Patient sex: F
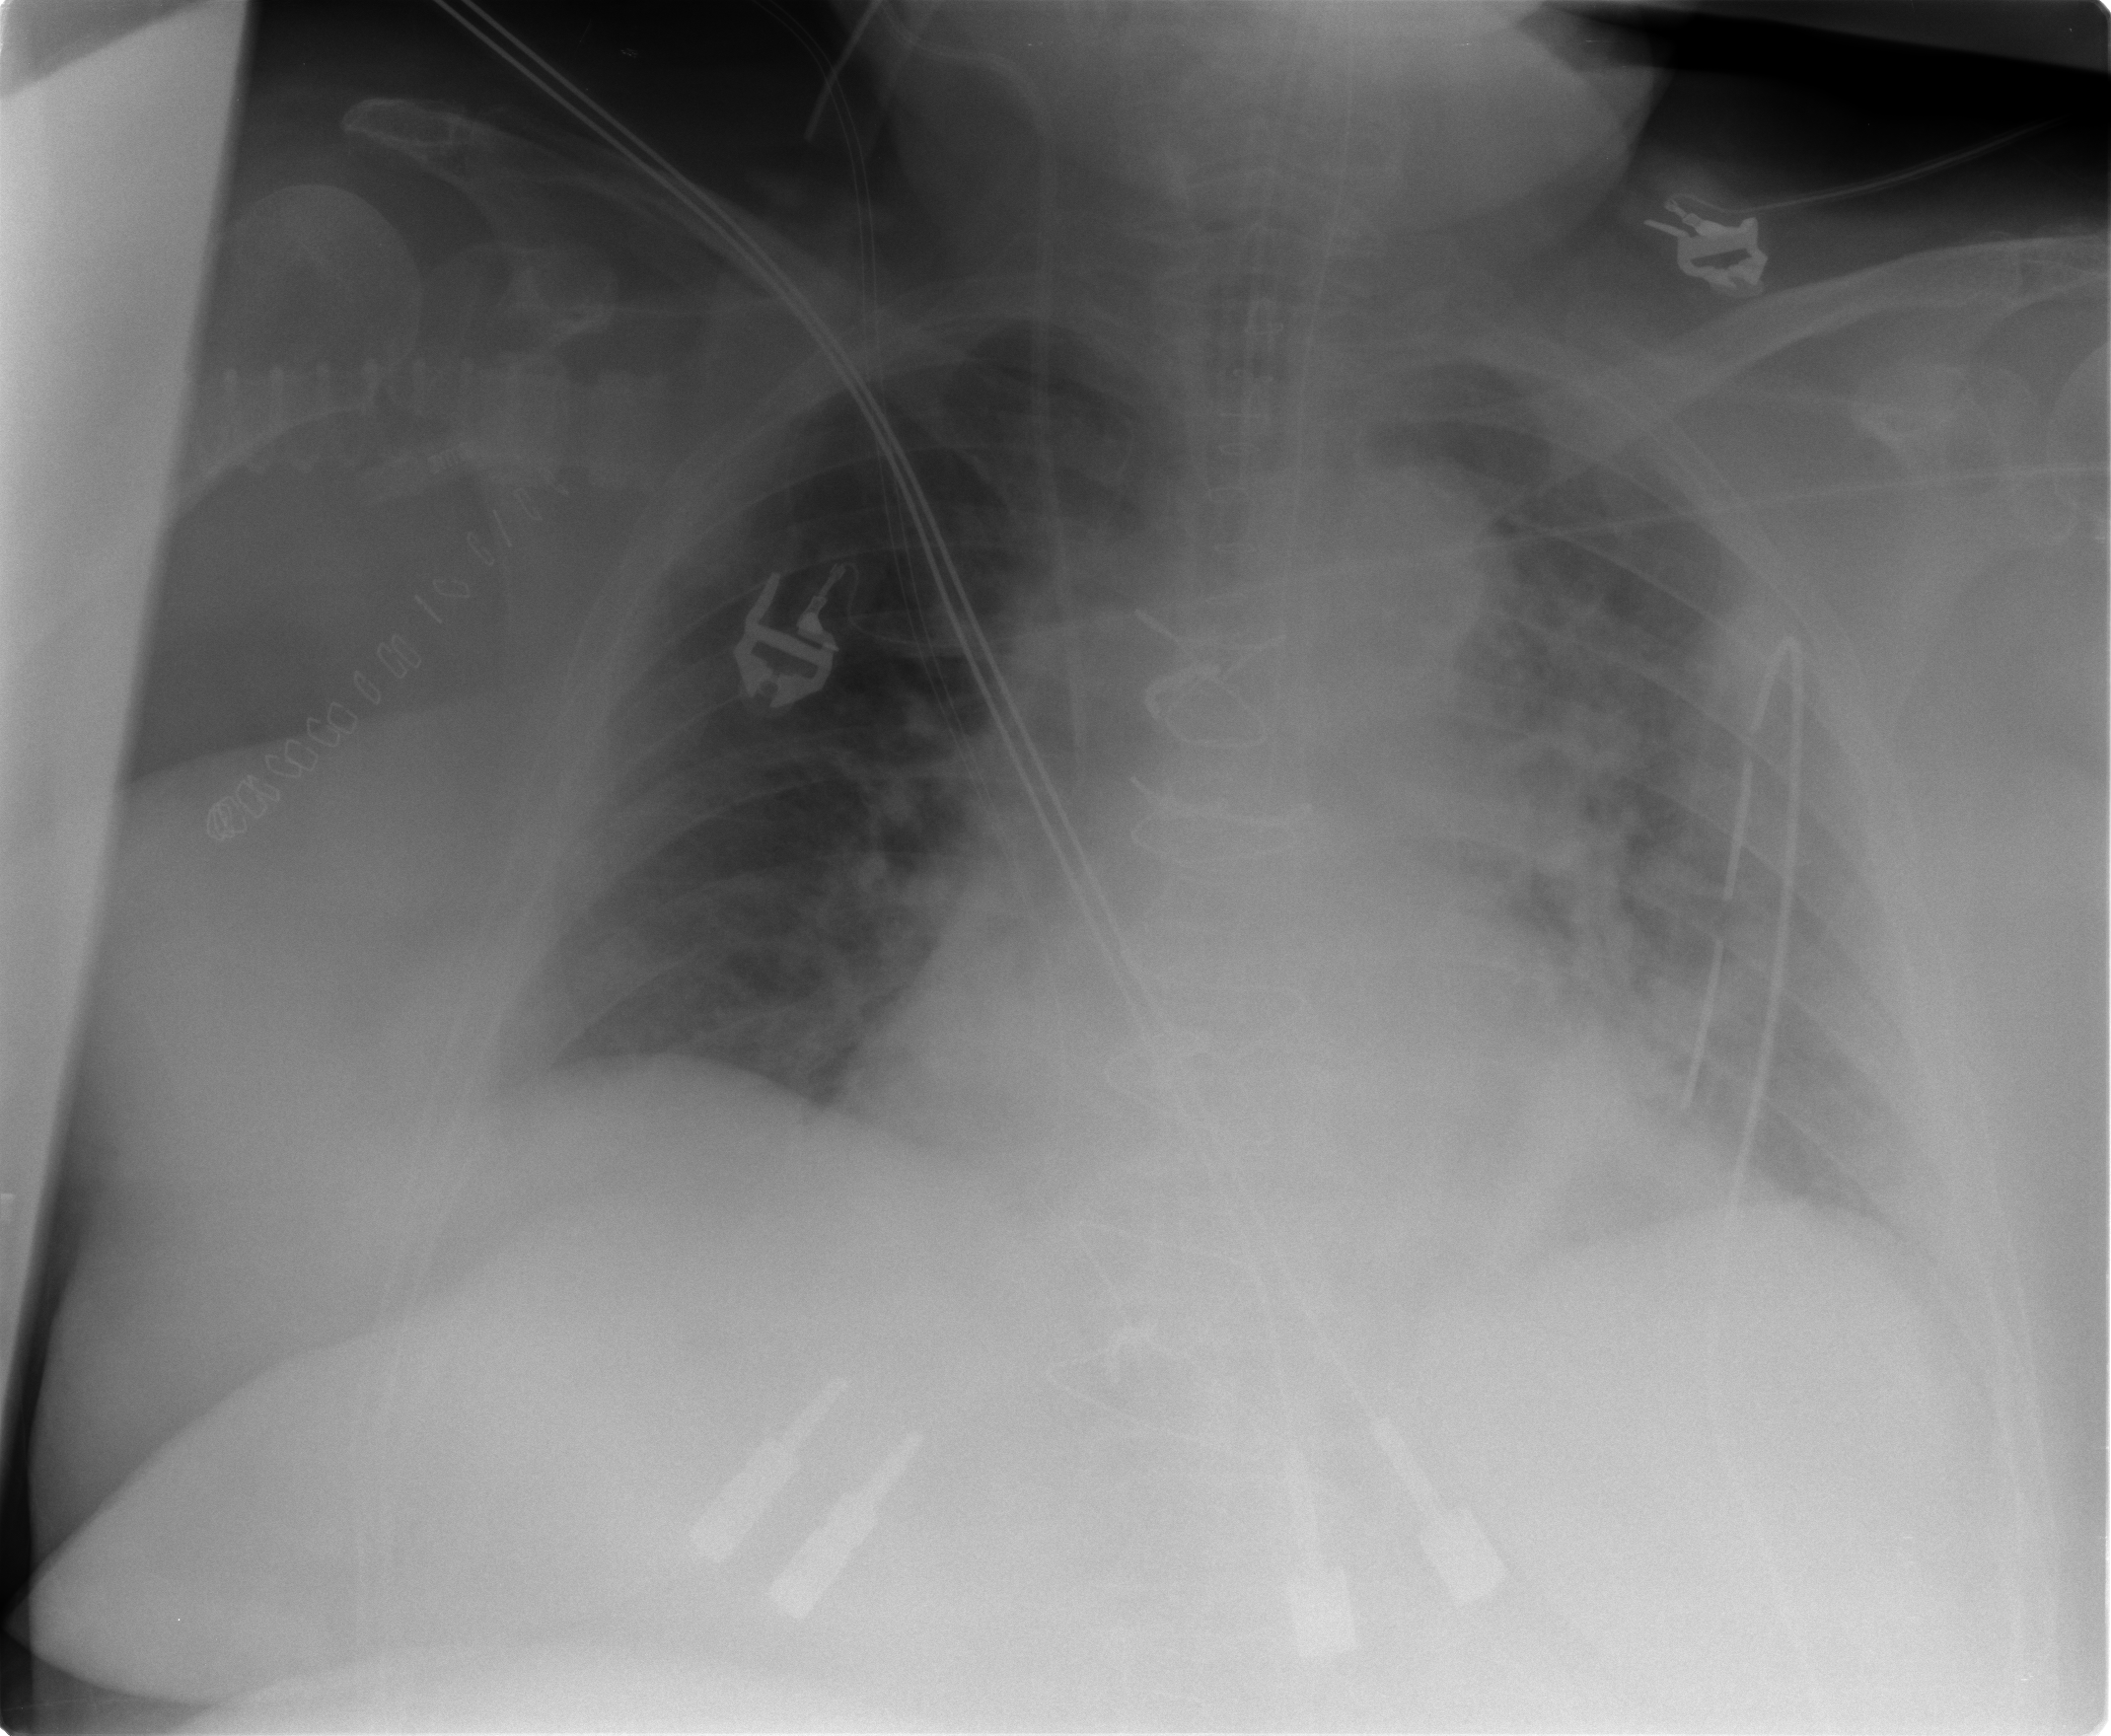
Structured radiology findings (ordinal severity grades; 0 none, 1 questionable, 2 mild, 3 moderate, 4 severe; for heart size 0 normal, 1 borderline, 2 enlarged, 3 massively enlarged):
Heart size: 2
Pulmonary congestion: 2
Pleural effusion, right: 0
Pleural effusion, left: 1
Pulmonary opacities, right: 0
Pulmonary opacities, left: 3
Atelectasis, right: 2
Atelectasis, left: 2